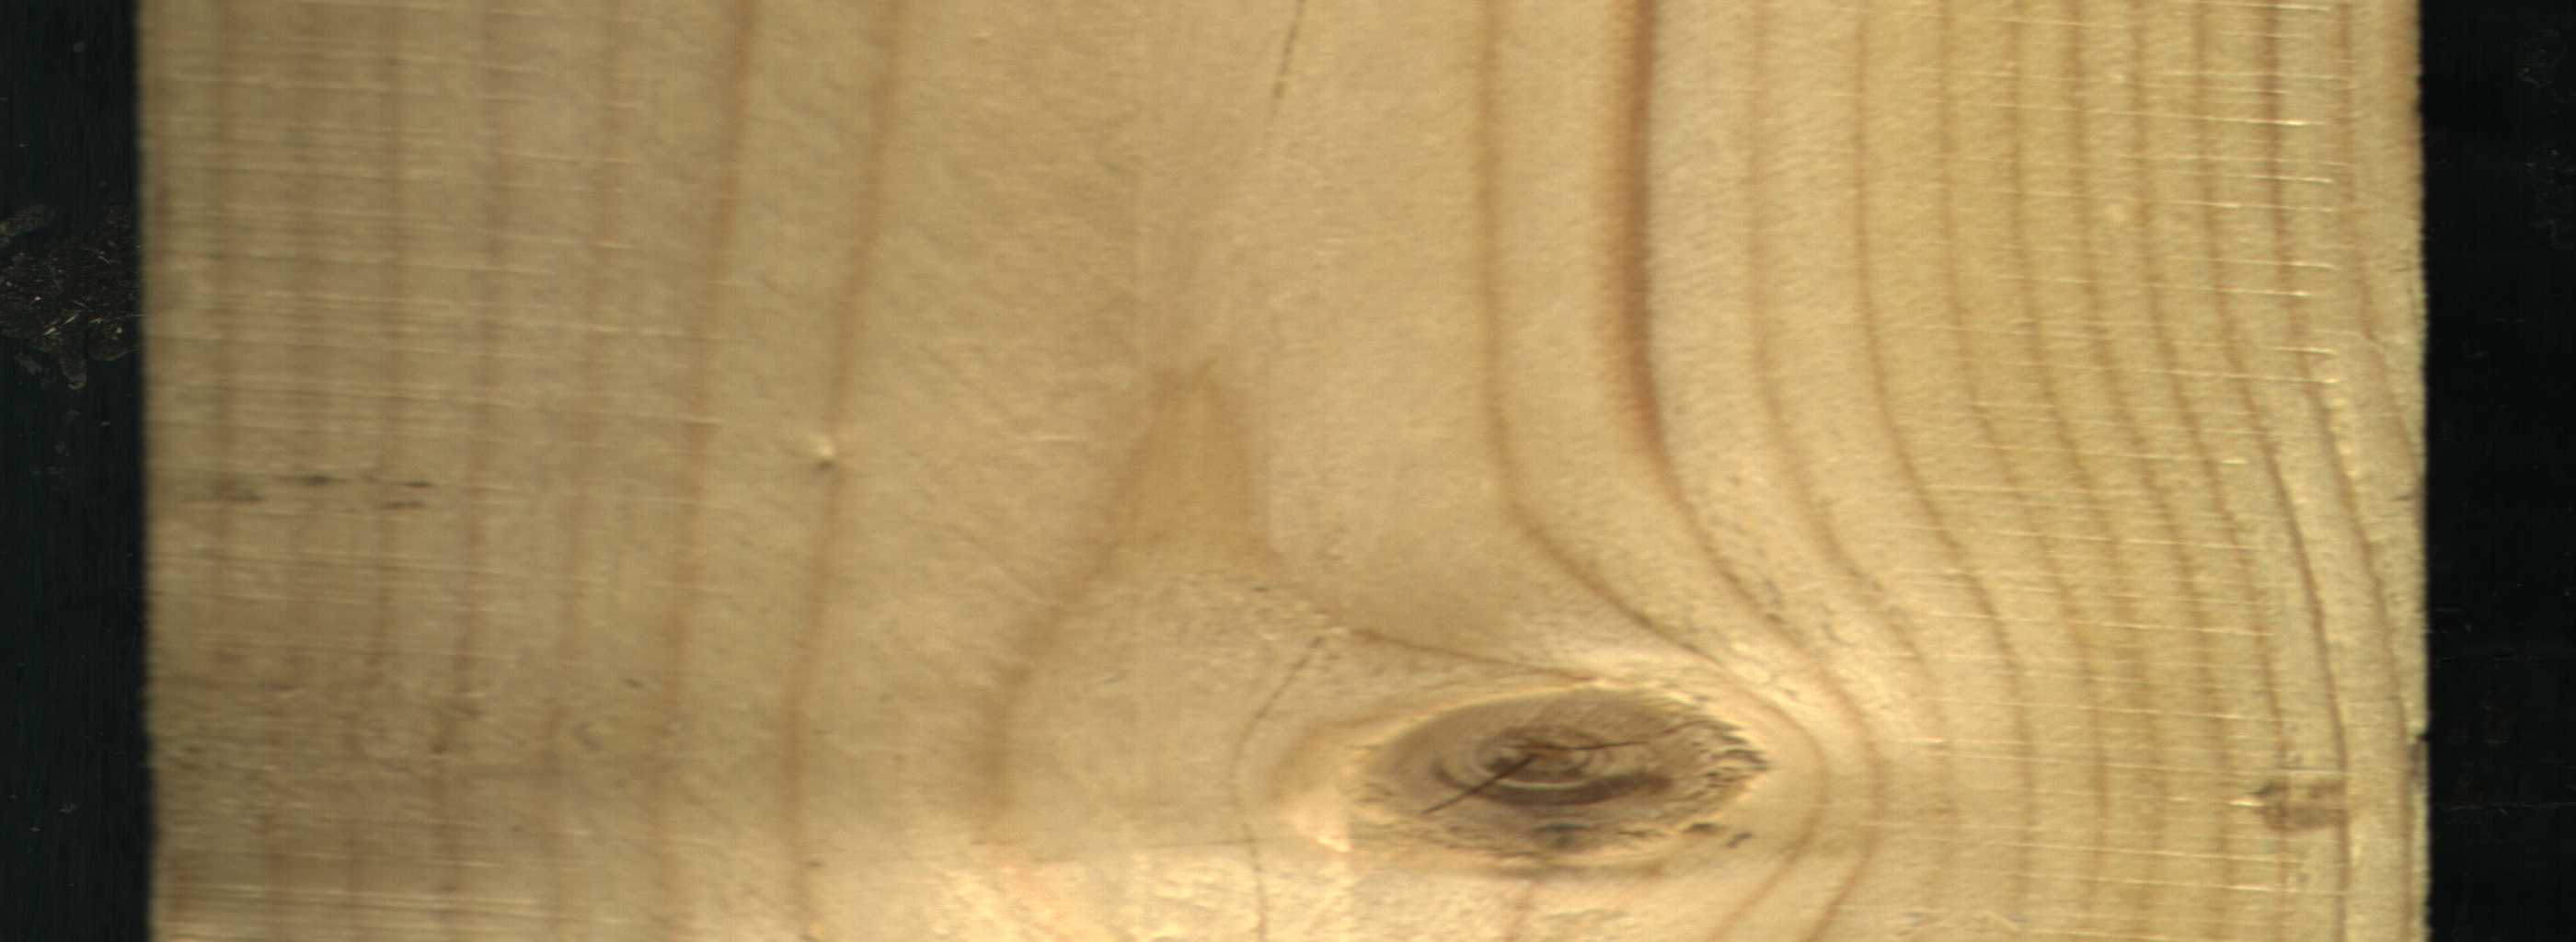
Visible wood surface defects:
Crack
Crack
knot_with_crack